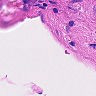
Metastatic tissue present: no